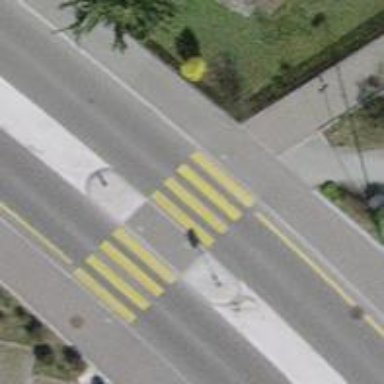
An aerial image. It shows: Marked footway crossing with center island.